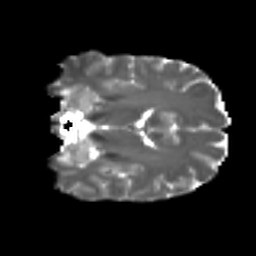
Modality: T2w
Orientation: coronal
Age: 30
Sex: male
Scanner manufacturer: ge
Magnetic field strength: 3 T
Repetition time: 7.8 s
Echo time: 0.0609 s